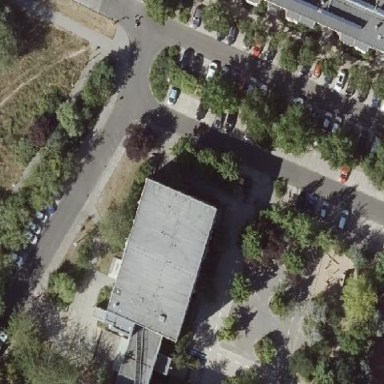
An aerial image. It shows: Flat-roofed school building.